Current action and preconditions to check: trajectory_clear

Your task: For each precondition in the list above, predict whether it will hold at this action.

Consider the current scene as observed from the mobile robot's camera, and analyze the predicted future states of all dynamic agents (e.g., people, animals, vehicles, or any moving entities) within the NEXT SECOND.

IMPORTANT: Only answer "very likely" if you are absolutely certain—based on strong, clear evidence—that a dynamic agent will violate the precondition in the predicted future state. Do NOT answer "very likely" for unlikely, ambiguous, or low-probability risks.

Ask yourself for each precondition: Is there a high probability, with clear and convincing evidence, that the predicted future states of any dynamic agent will interfere with the predicted future state of the currently executing action within the NEXT SECOND, causing that precondition to fail?

Assess the risk level based on these predictions. Use "likely" or "very likely" if motions create a clear risk of interference.

Use "neutral" or "improbable" if agents are nearby but their predicted paths are clearly diverging or non-conflicting.

Failure Risk Categories: "very improbable", "improbable", "neutral", "likely", "very likely"

Answer Format: Output ONLY the probability_of_failure value from these categories: "very improbable", "improbable", "neutral", "likely", "very likely"

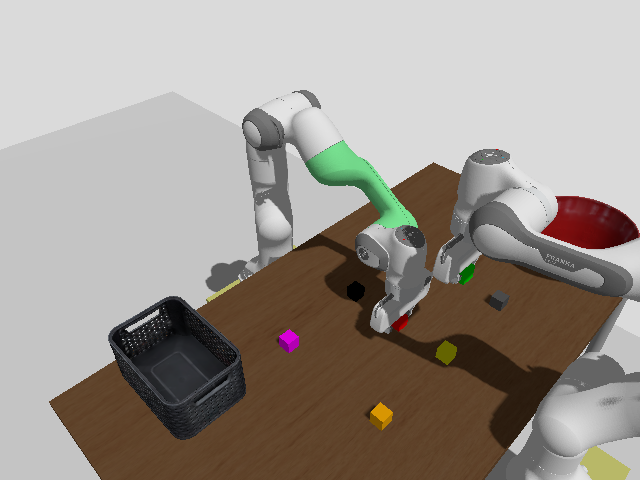

Answer: improbable